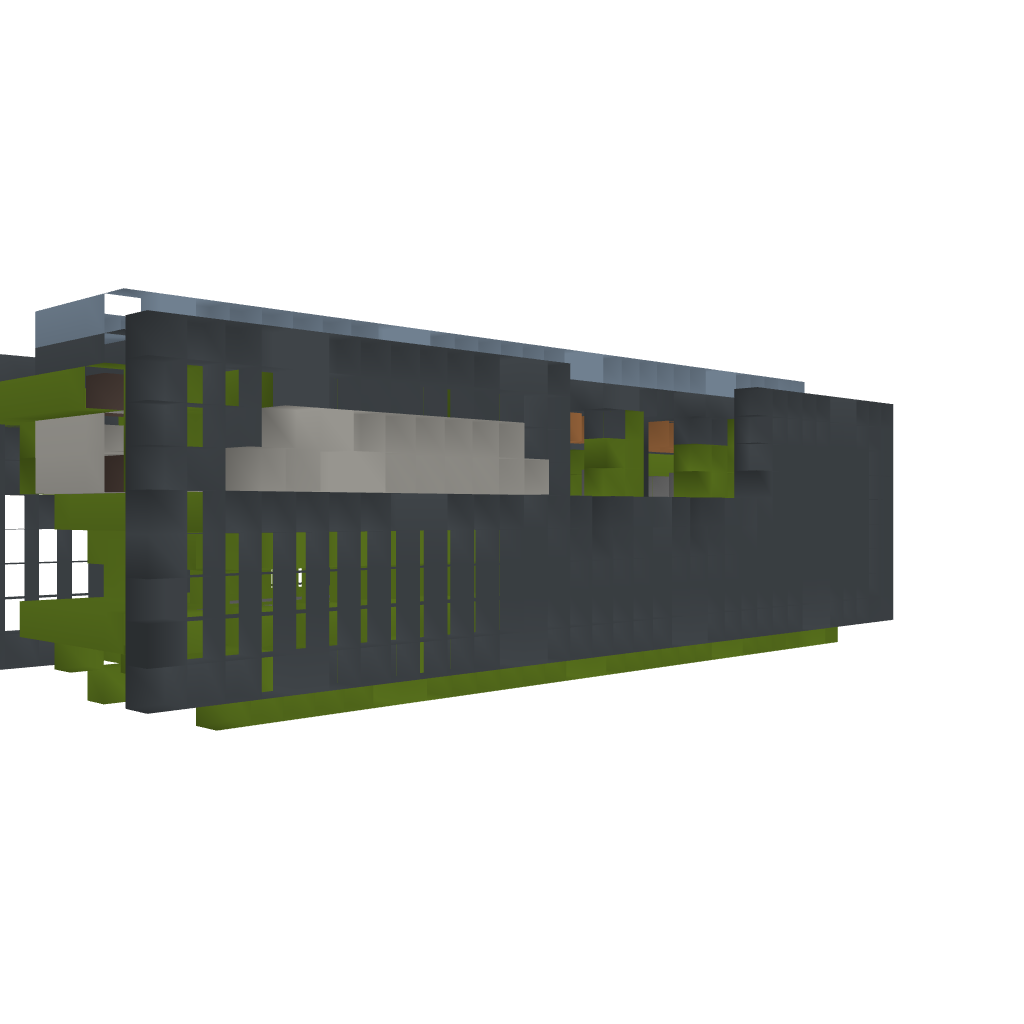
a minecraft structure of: HMS Ogre